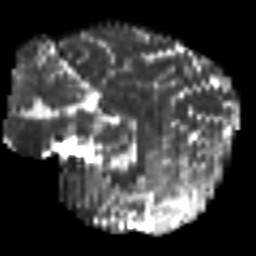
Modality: T2w
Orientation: sagittal
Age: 44
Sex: female
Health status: ill
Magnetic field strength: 3 T
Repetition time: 8.4 s
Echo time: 0.0926 s